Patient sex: M
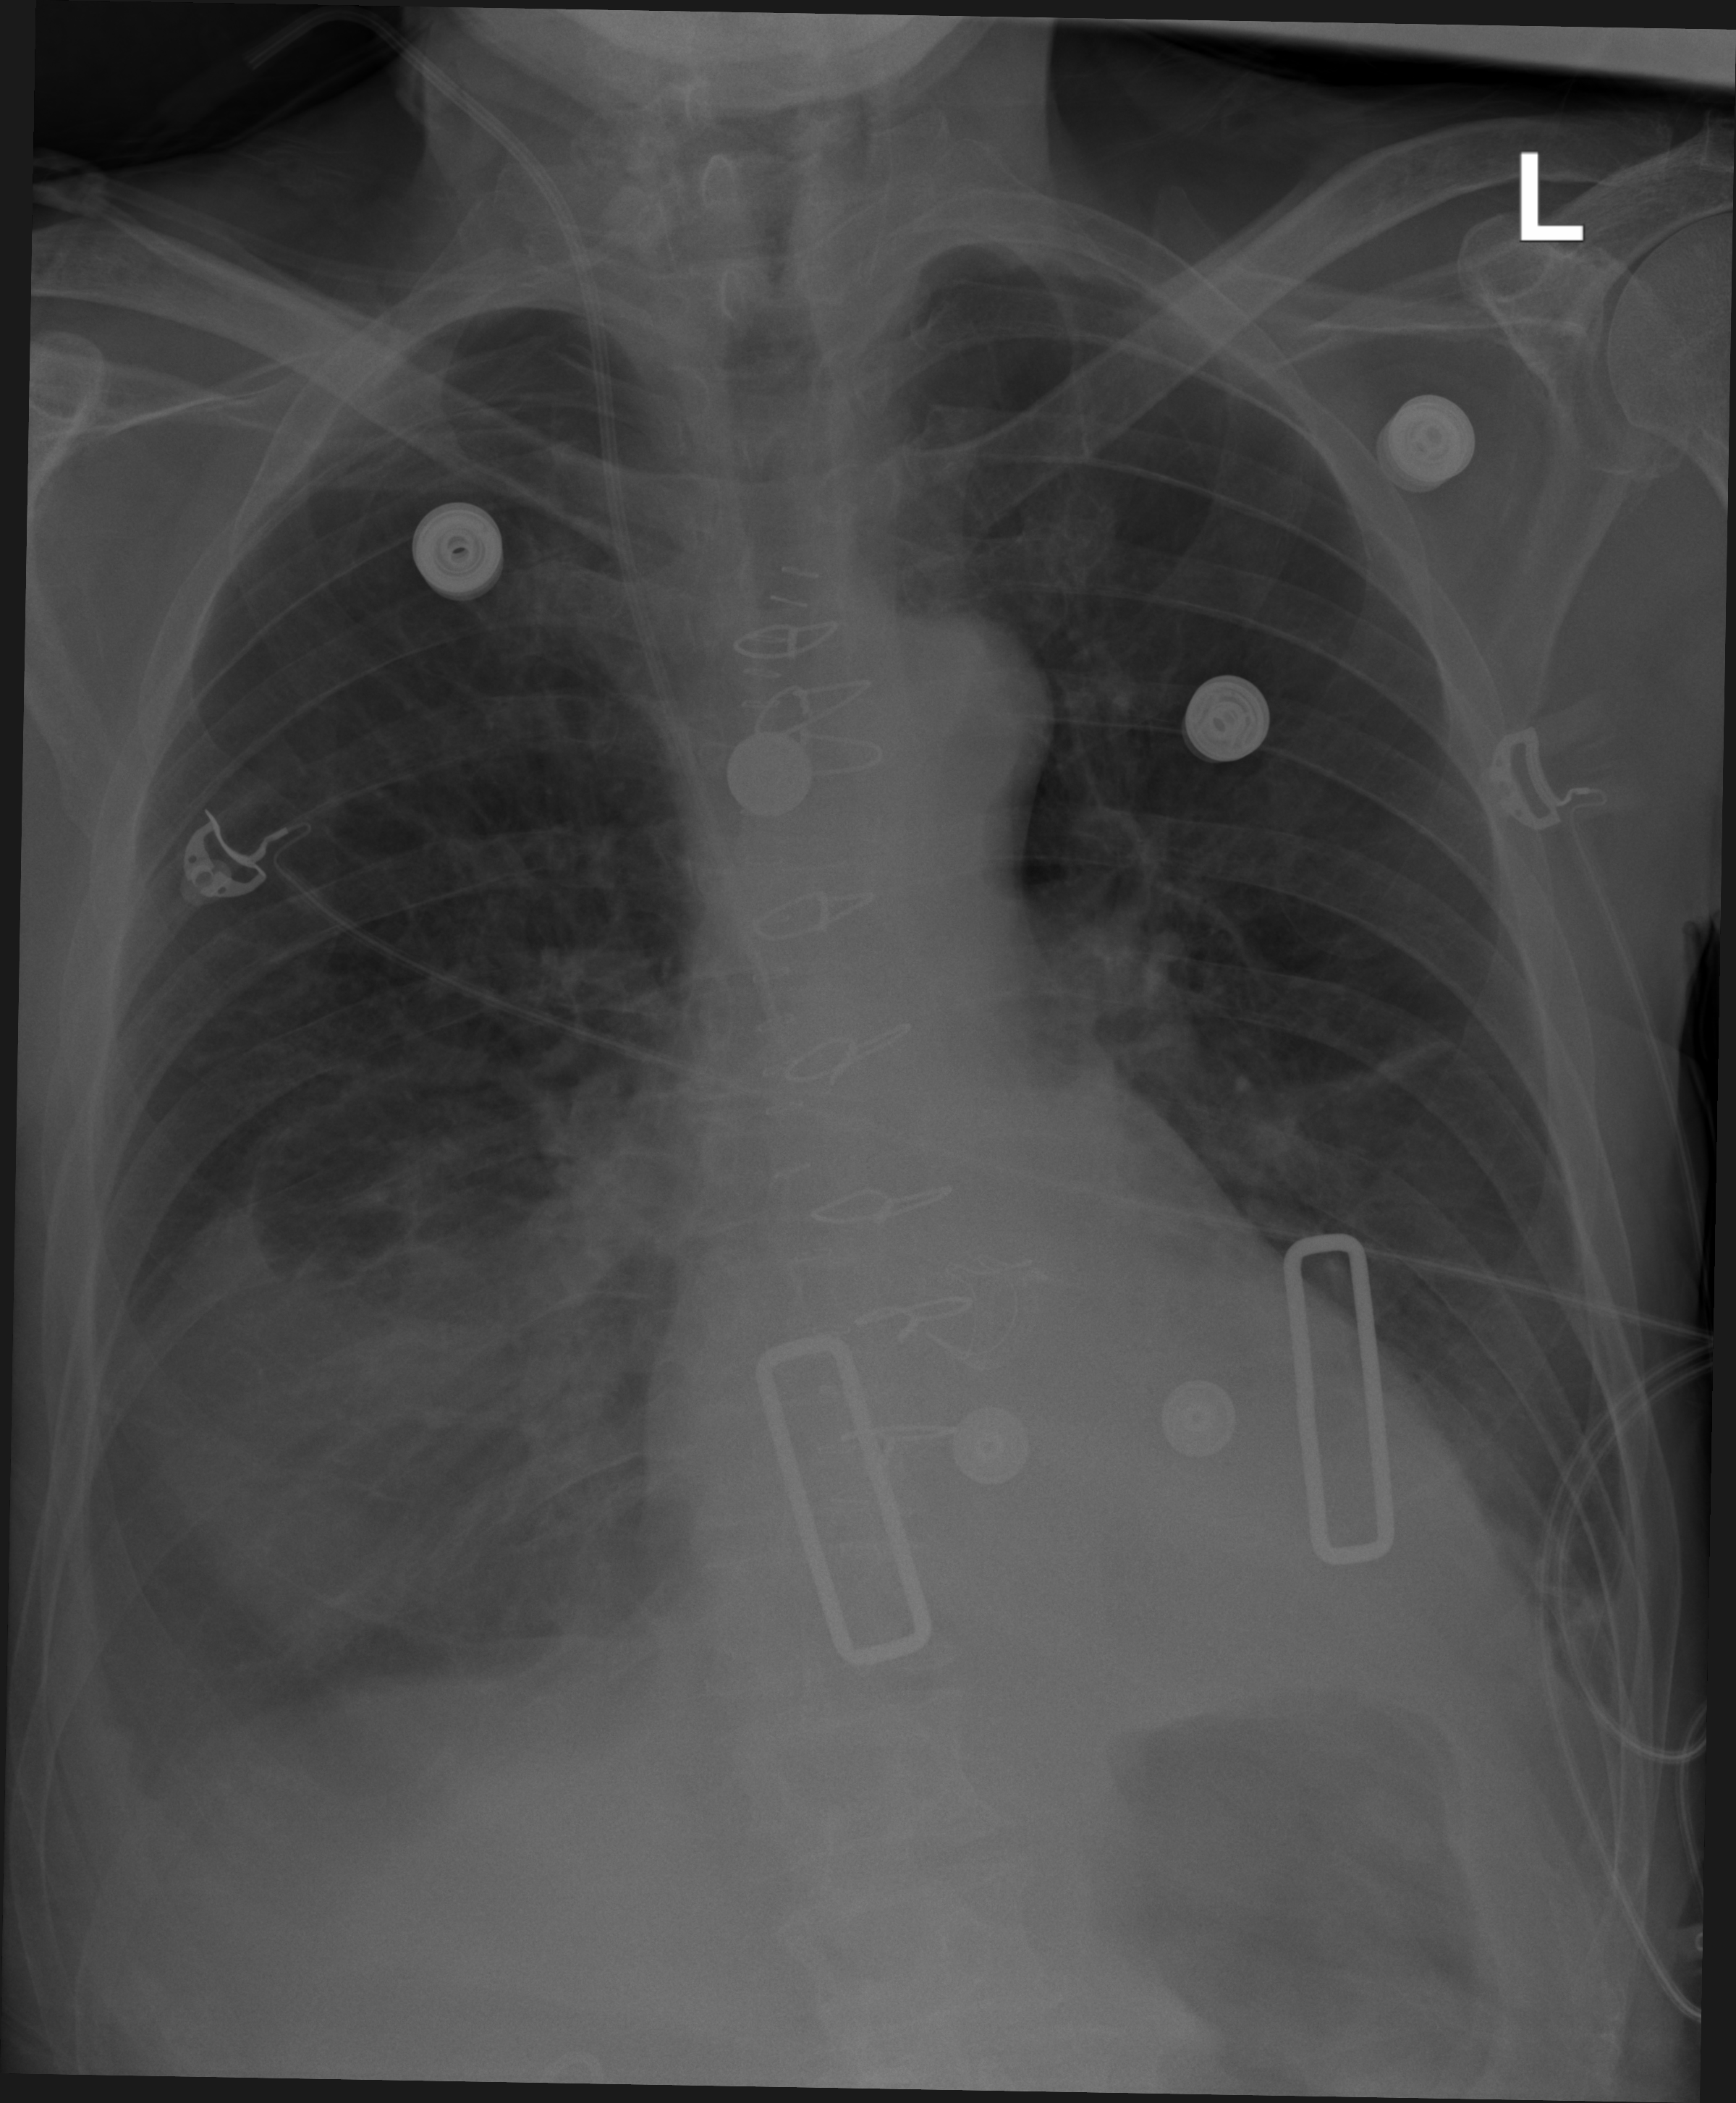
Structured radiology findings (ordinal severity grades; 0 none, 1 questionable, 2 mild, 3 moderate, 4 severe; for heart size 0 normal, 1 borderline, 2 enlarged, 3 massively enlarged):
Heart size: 0
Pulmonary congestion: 2
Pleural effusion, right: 2
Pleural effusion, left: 0
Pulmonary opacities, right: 0
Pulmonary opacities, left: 0
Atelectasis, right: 3
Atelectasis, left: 2